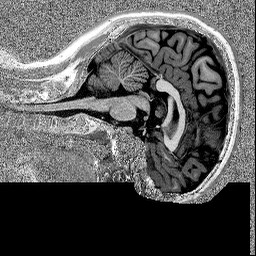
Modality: MP2RAGE
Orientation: sagittal
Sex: male